Question: I have had a few attempts at installing SASS on netbeans. I have followed the following tutorial:
<URL>
I get the below error when creating and trying to save the SASS file and no CSS file is created.
> ""C:\Ruby193\bin\sass.bat" "--cache-location"
"C:\Users\Leanne\AppData\Local\NetBeans\Cache\7.4\sass-compiler"
"C:\Users\Leanne\Documents\work\freelance\sites\fws_templates\gamer\scss\store.scss"
"C:\Users\Leanne\Documents\work\freelance\sites\fws_templates\gamer\css\store.css"
'"ruby.exe"' is not recognized as an internal or external command,
operable program or batch file. Done."
I've been stuck on this all morning, please help...
I've tried to follow the instructions provided below and it still does not work, although I did get a slightly different error message:
> "C:\Ruby193\bin\sass.bat" "--cache-location"
"C:\Users\Leanne\AppData\Local\NetBeans\Cache\7.4\sass-compiler"
"C:\Users\Leanne\Documents\work\freelance\sites\fws_templates\gamer\scss\store.scss"
"C:\Users\Leanne\Documents\work\freelance\sites\fws_templates\gamer\css\store.css"
Syntax error: File to import not found or unreadable:
foundation/components/accordion.
Load path: C:/Users/Leanne/Documents/work/freelance/sites/fws_templates
(DEPRECATED)
on line 10 of C:\Users\Leanne\Documents\work\freelance\sites\fws_templates\gamer\scss\foundation\foundation.scss
from line 11 of C:\Users\Leanne\Documents\work\freelance\sites\fws_templates\gamer\scss\store.scss
Use --trace for backtrace. Done.
However Now I simply get the original error message again. No idea what to do. See image below showing that I have done everything according to the instructions (I think).
<URL>

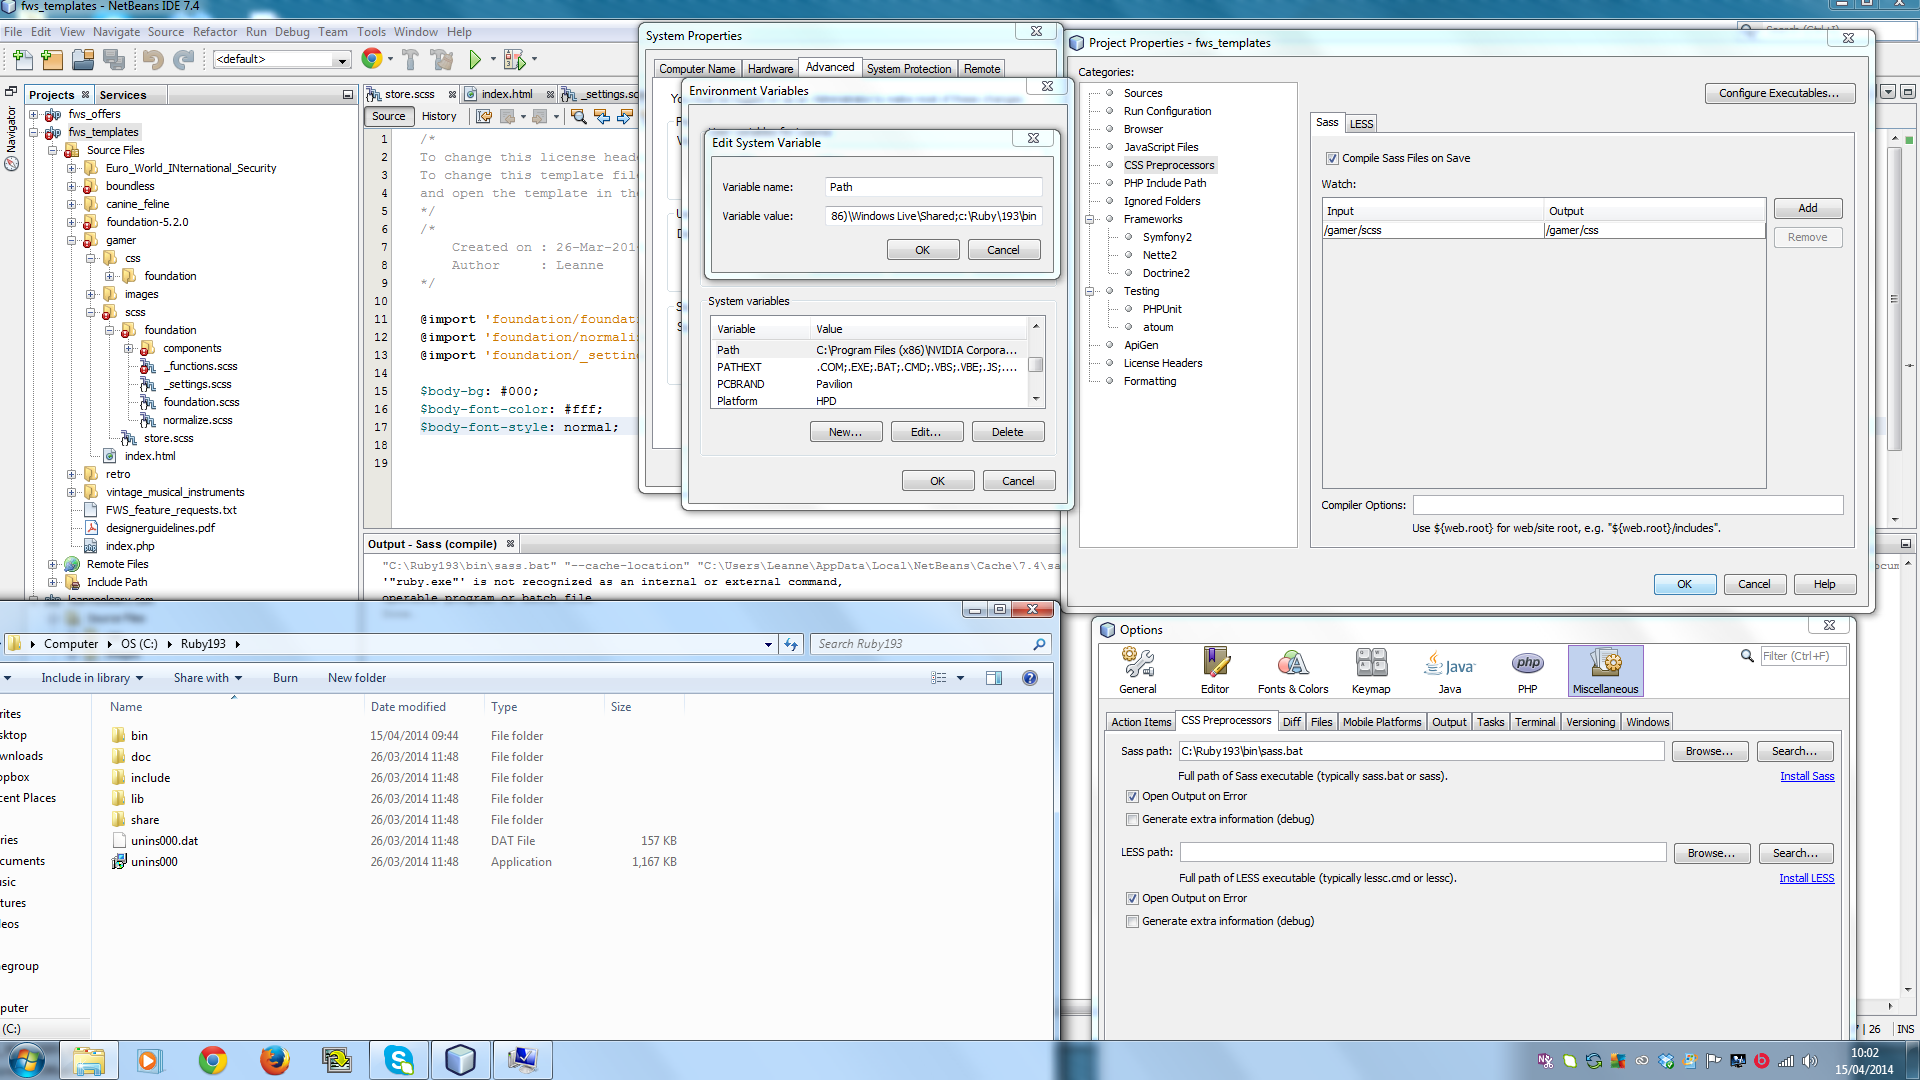
Answer: Your Path to ruby is C:\Ruby193in
Go back and edit your path environment variable to point to C:\Ruby193in . At the moment you have C:\Ruby92in
And Now remove the backslash between Ruby and 193.
Your Path is set to : C:\Ruby93in :-) !
your .bat is in Folder : C:\Ruby193in
Go to Options
Miscellaneous --> CSS Preprocessors
check : Generate extra information (debug)